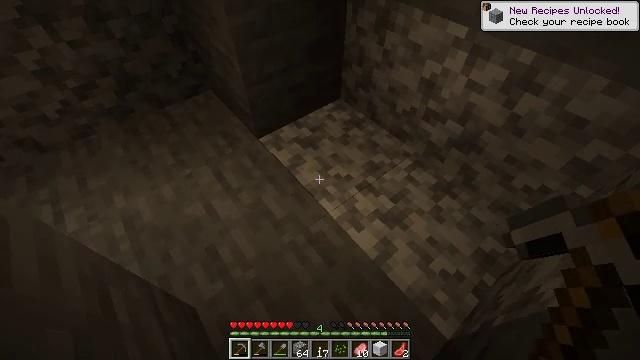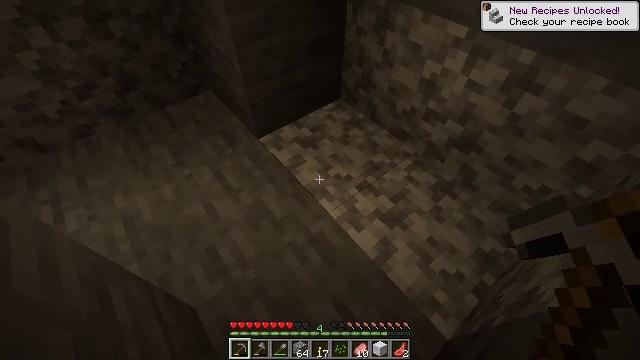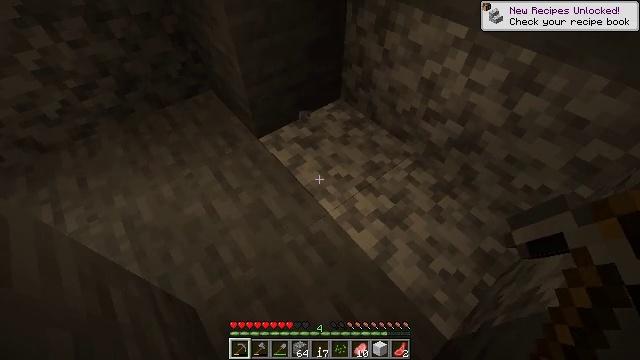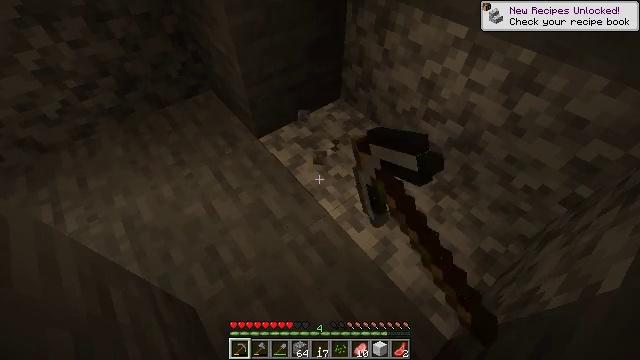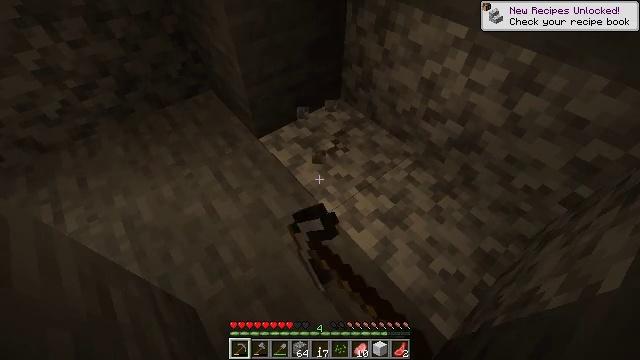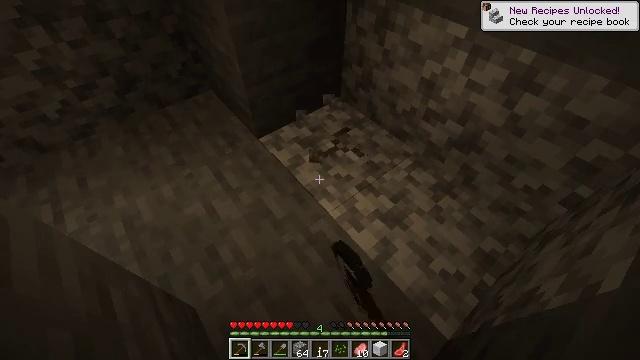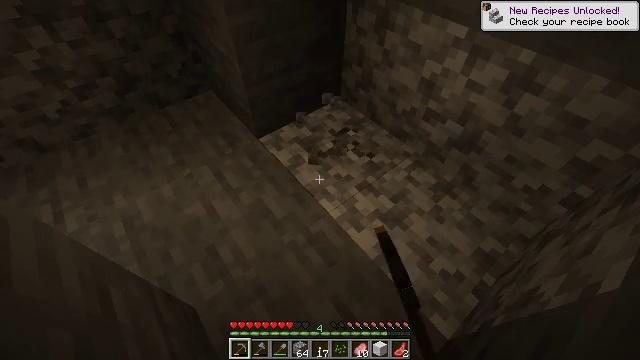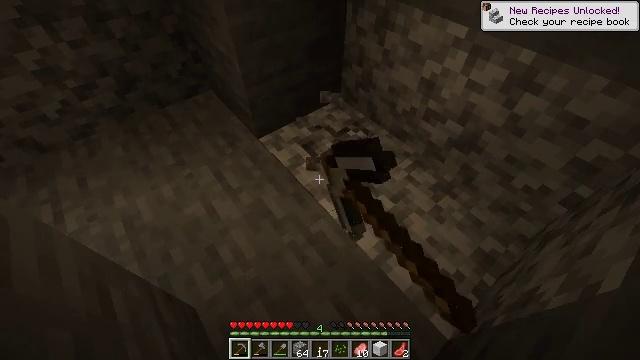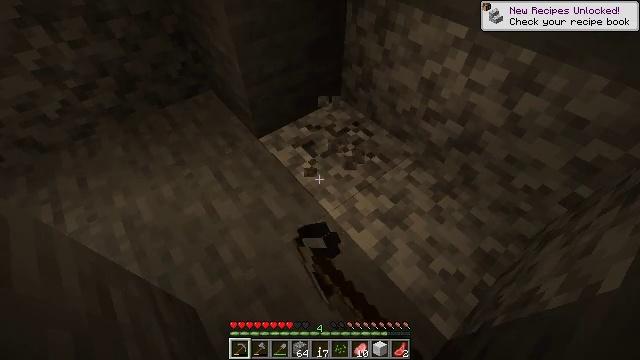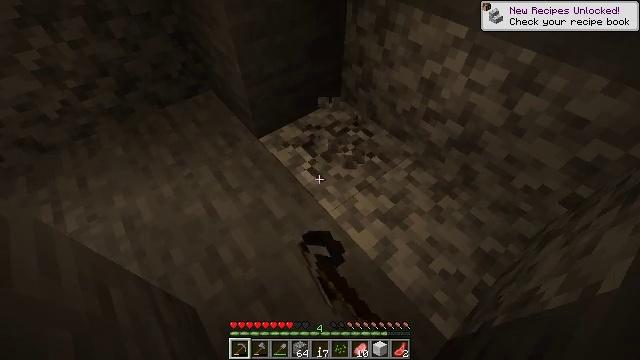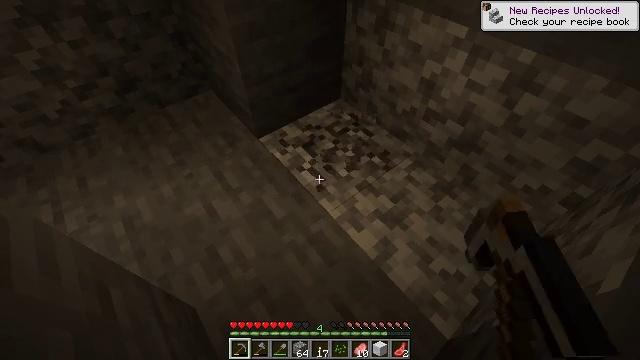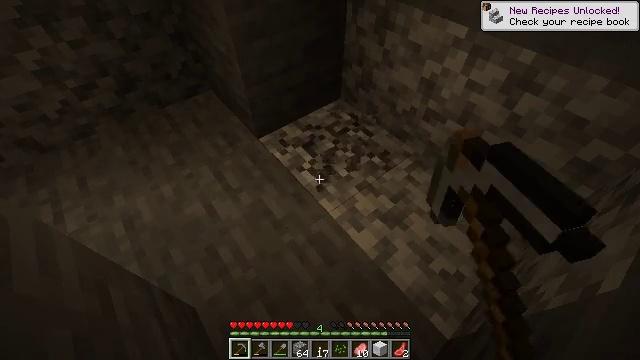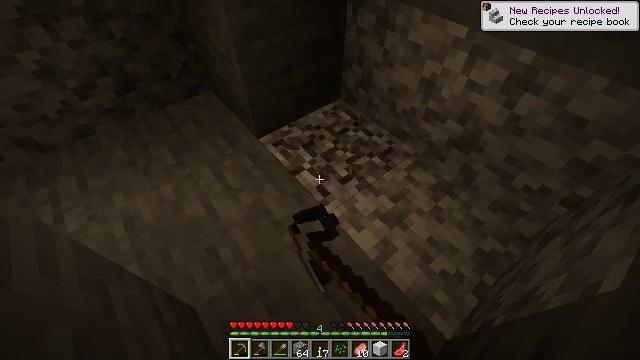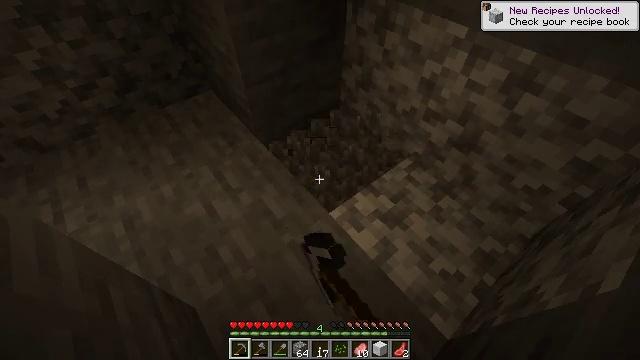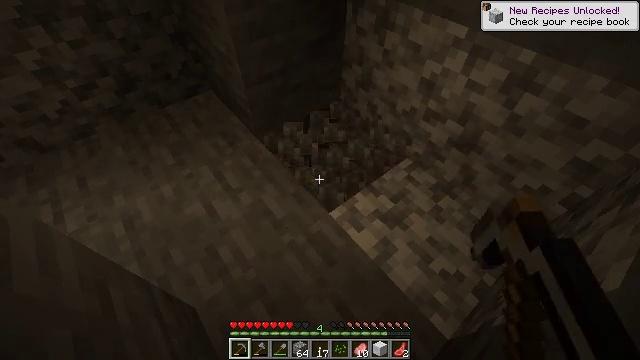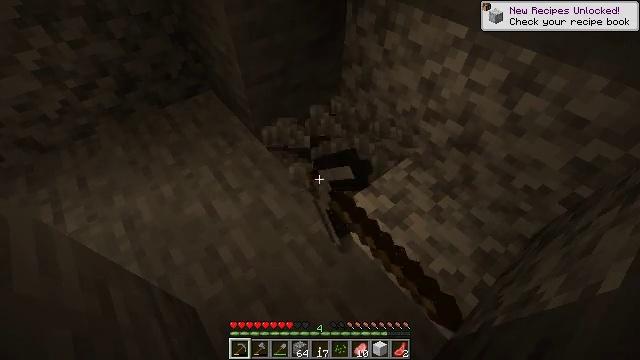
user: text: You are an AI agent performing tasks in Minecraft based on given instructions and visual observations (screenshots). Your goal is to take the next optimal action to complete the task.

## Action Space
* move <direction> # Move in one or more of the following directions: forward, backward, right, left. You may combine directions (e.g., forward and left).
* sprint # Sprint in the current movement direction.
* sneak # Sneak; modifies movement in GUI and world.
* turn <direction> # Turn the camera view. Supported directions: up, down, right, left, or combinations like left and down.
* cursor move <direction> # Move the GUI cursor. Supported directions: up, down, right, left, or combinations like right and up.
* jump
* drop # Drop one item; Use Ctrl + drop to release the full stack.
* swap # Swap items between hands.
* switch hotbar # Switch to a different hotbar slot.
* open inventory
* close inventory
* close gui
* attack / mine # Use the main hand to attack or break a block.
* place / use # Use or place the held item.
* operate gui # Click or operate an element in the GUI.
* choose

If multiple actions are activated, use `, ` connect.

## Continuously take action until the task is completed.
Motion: motion action
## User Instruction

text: Collect diorite
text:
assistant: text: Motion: no_op
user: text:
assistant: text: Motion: attack / mine
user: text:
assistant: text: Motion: attack / mine
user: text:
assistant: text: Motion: attack / mine
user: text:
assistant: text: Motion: attack / mine
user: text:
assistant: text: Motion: attack / mine
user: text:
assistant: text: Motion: attack / mine
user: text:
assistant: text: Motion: attack / mine
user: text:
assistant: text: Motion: attack / mine
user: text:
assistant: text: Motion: attack / mine
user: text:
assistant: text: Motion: attack / mine
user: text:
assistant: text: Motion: attack / mine
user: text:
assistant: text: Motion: attack / mine
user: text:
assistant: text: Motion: attack / mine
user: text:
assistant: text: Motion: attack / mine
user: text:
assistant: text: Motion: attack / mine
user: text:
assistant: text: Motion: attack / mine
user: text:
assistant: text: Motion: attack / mine